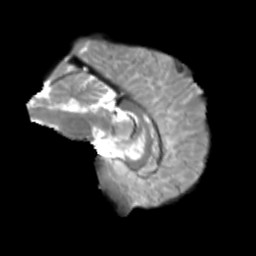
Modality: T2w
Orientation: sagittal
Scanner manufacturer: siemens
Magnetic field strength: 3 T
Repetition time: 4 s
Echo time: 0.0594 s